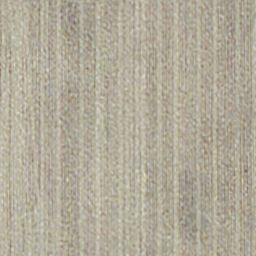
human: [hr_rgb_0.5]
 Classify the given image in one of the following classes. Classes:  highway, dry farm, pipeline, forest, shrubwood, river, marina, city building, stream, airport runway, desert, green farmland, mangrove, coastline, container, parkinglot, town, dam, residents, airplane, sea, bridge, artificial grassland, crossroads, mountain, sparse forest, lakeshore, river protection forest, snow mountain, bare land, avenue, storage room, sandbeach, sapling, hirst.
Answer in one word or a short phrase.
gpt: dry farm